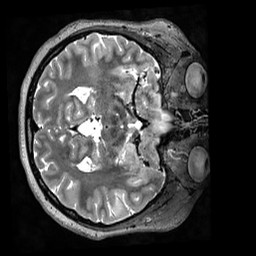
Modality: T2w
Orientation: axial
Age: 36
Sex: female
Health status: ill
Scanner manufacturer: siemens
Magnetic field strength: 3 T
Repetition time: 3.2 s
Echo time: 0.564 s